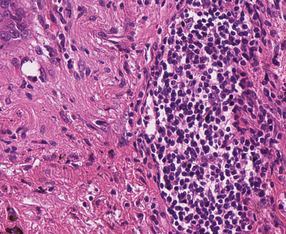
Tumor epithelial tissue: yes
Tumor-associated stroma tissue: yes
Normal tissue: no